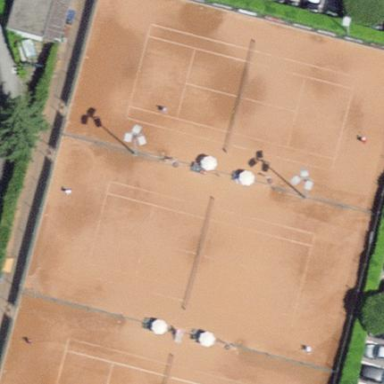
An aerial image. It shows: Tennis court on pitch designated for leisure land.